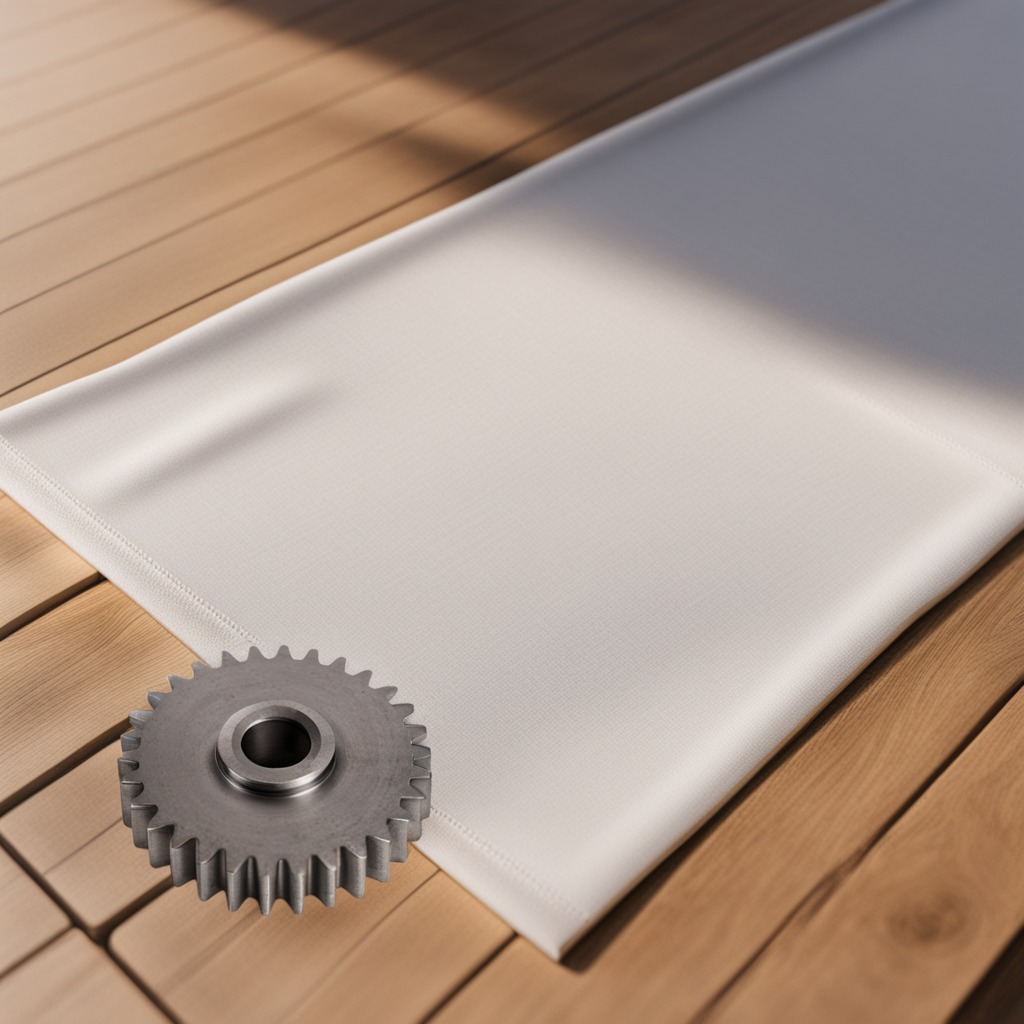
A steel gear with teeth lies on the wooden table.